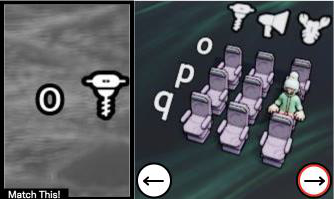
Task: seats
Answer: no